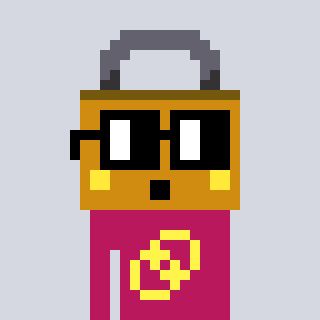
a pixel art character with square black glasses, a lock-shaped head and a darkpink-colored body on a cool background